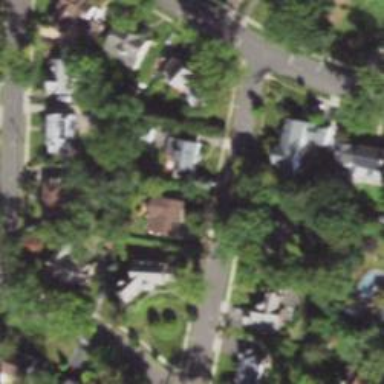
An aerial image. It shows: Neighborhood.